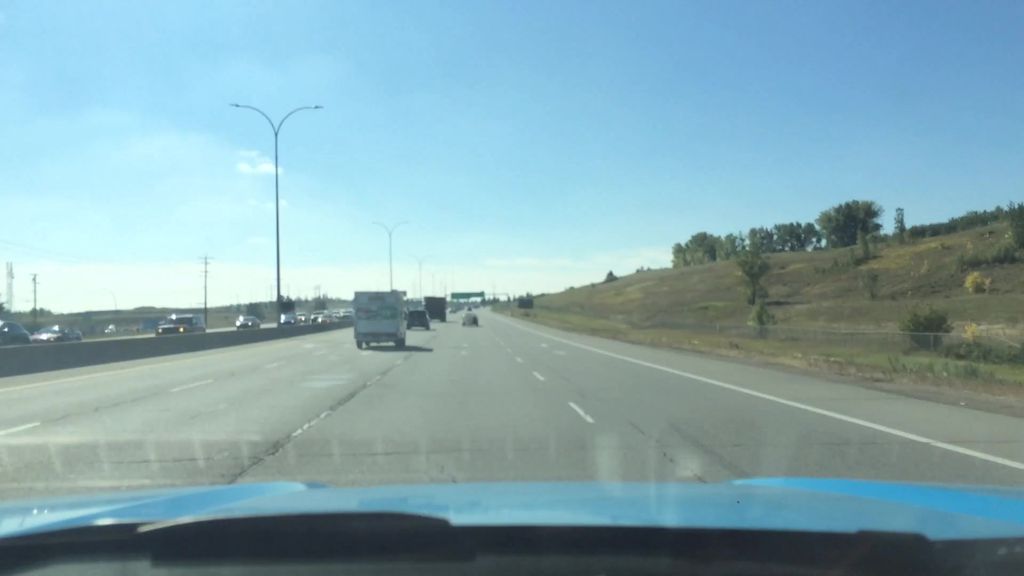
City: calgary